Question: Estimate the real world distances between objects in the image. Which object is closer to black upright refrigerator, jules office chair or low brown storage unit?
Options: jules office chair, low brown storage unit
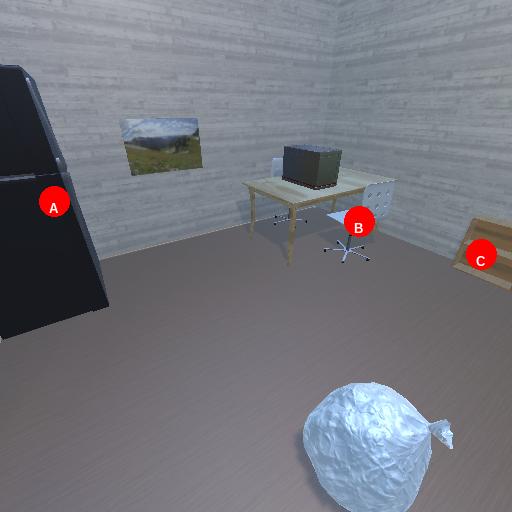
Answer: jules office chair